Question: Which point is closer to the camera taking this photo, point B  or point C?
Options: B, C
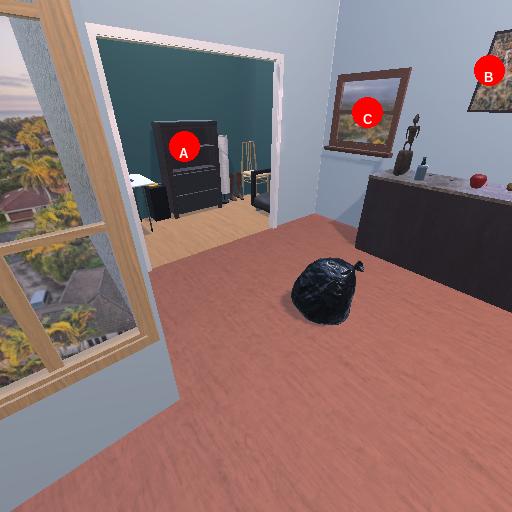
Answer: B